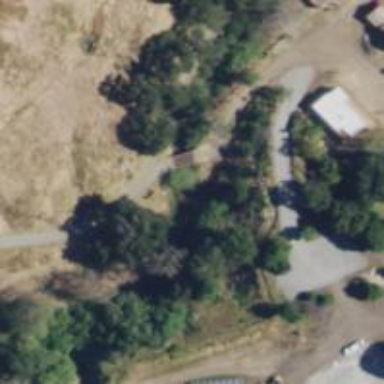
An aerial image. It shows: Driveway bridge connecting two areas.